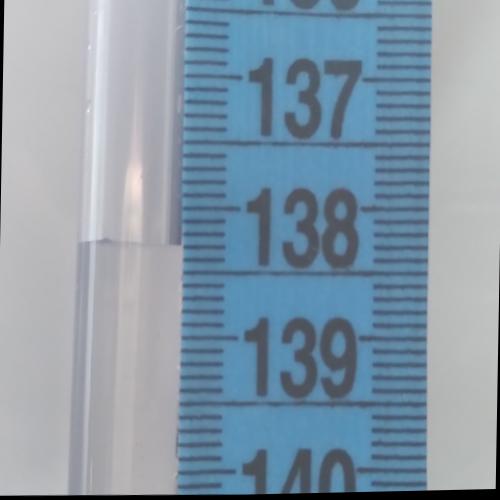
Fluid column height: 138.3 cm